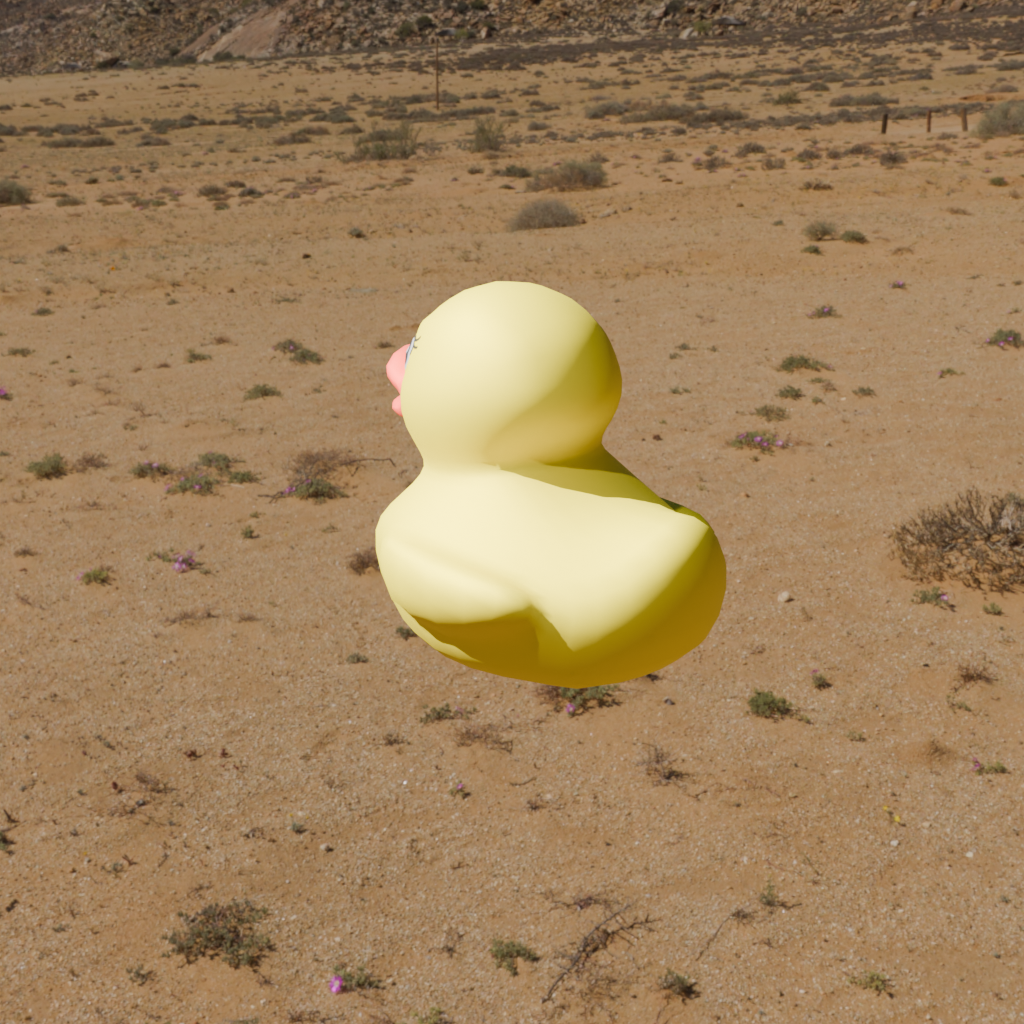
an image of a yellow rubber duck seen from <back_left> in a sunny desert landscape with a clear sky.